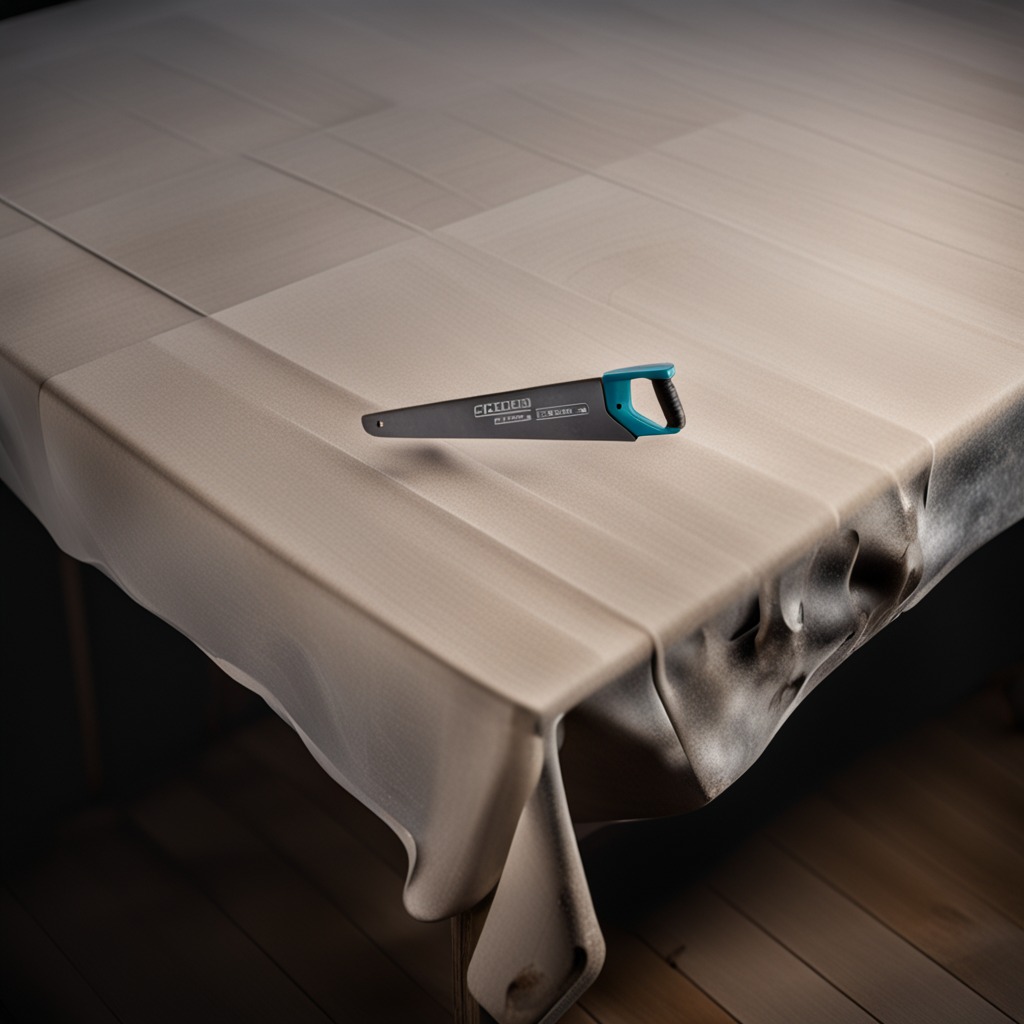
A metal saw is lying on the wooden table.